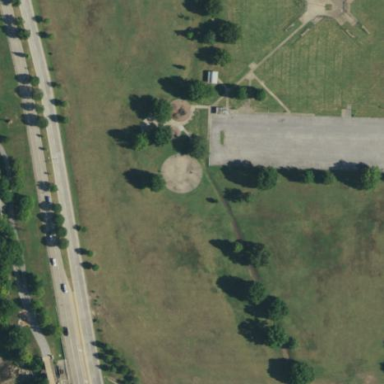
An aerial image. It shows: Park.